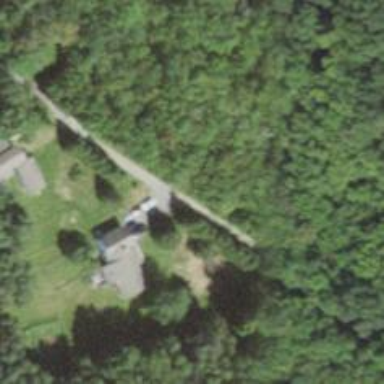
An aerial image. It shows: Residential driveway.